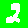
Digit: 2